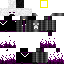
A female skeleton skin with dark skin, wearing brown helmet dressed in a purple armor chest and black pants, featuring a closed mouth.